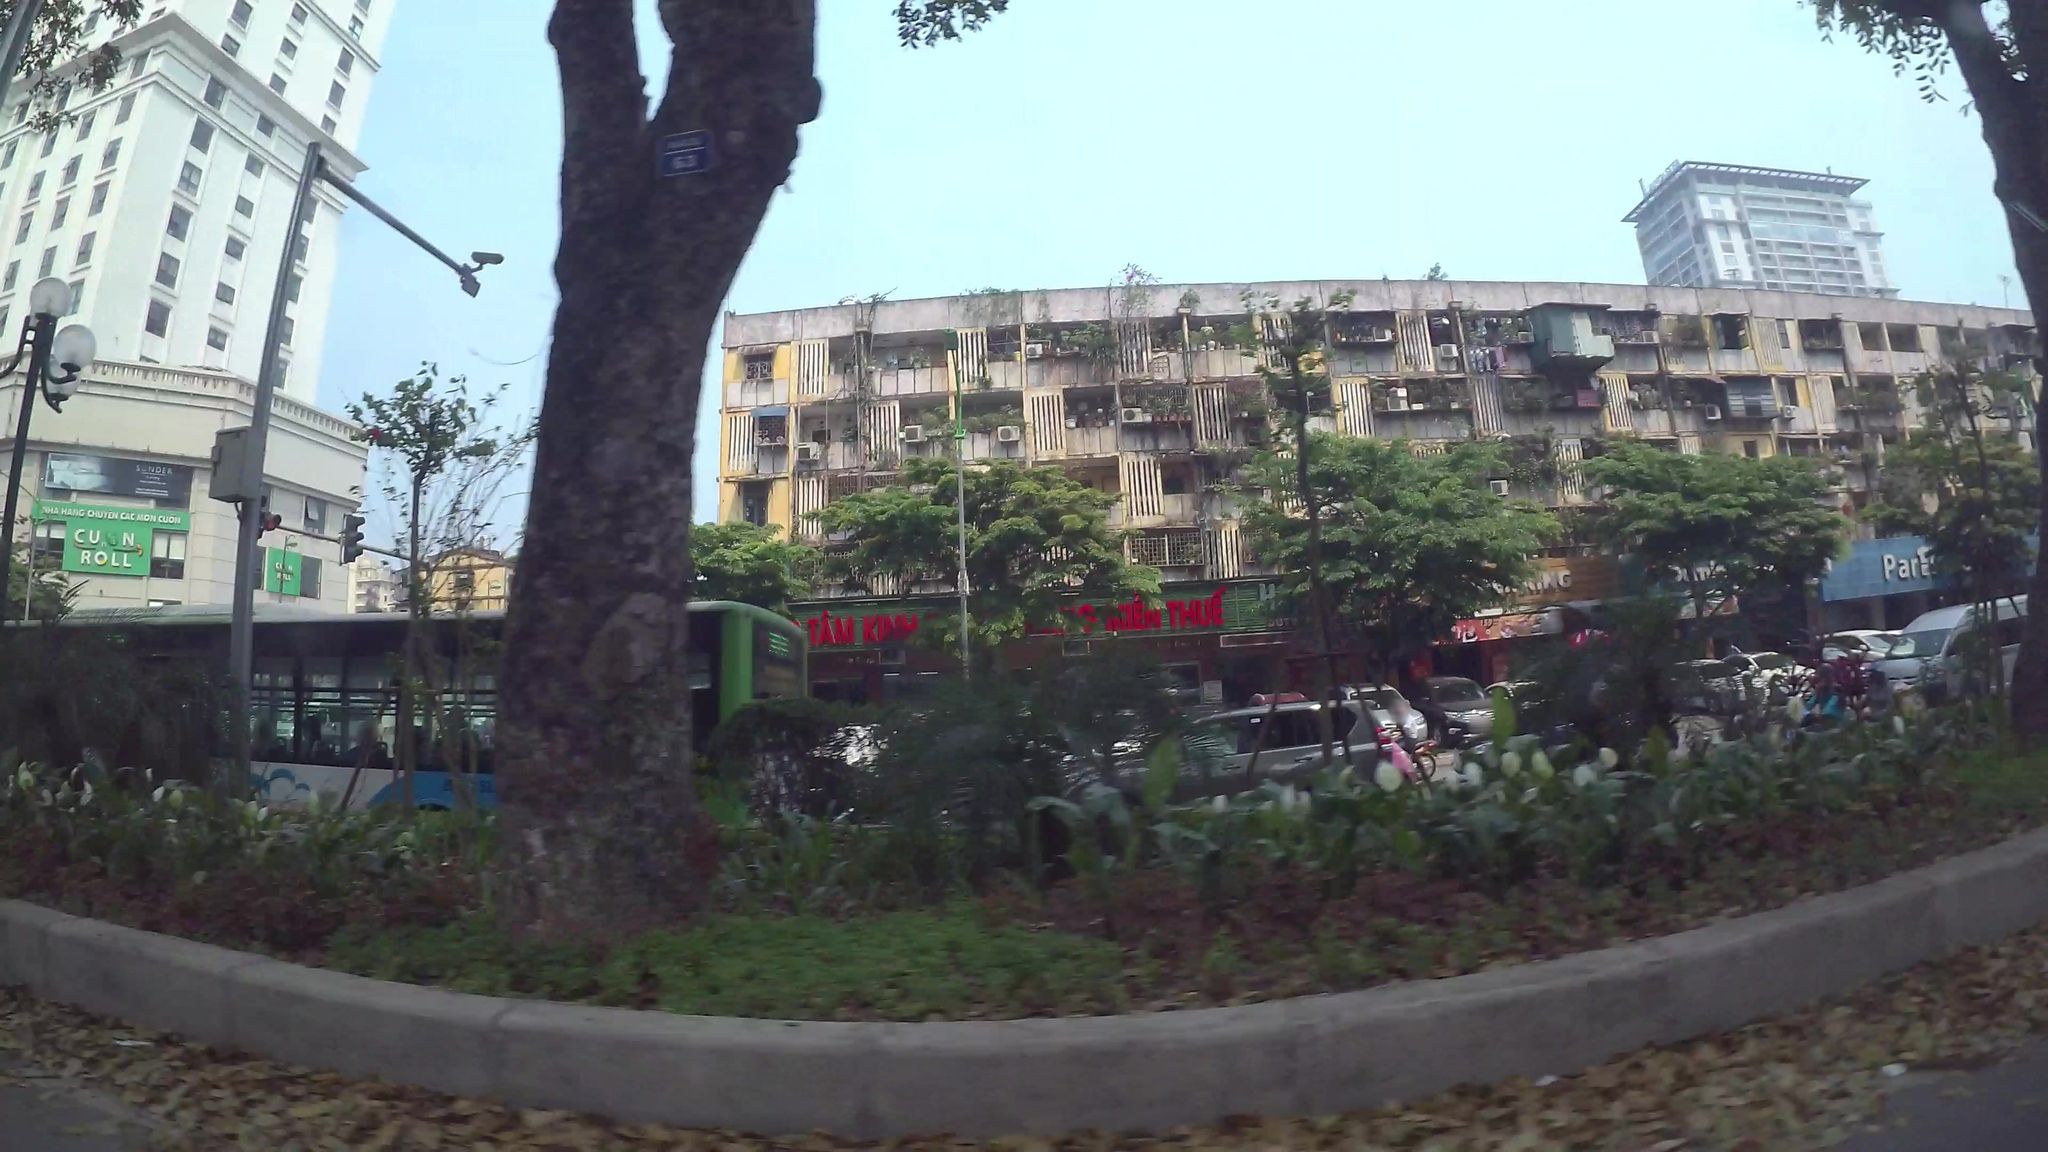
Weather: clear
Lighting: day
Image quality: good
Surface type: walking surface
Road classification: secondary
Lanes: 3
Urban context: urban centre
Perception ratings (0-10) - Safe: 8.53, Lively: 7.81, Beautiful: 7.44, Boring: 2.44, Depressing: 7.58, Wealthy: 7.44